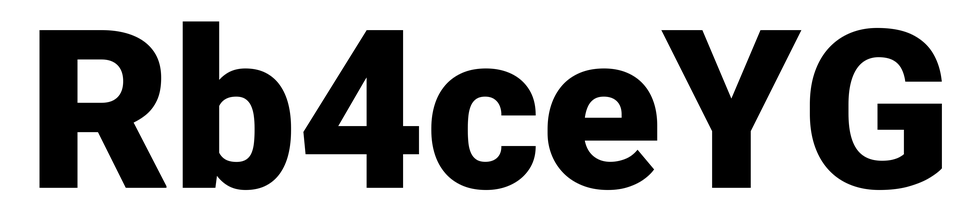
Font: Roboto_Black